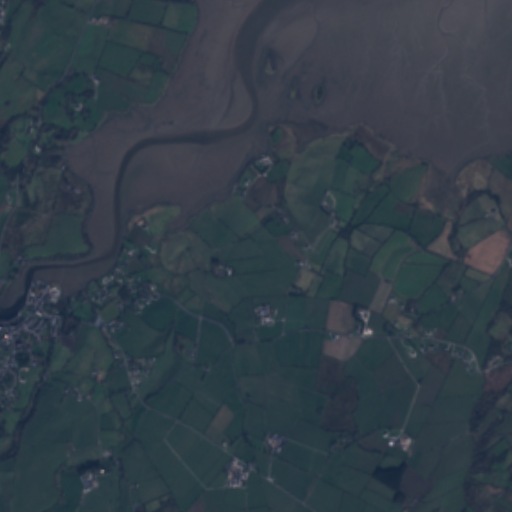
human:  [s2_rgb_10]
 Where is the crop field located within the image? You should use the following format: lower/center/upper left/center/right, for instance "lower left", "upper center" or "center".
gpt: The crop field is located in the upper left of the image.
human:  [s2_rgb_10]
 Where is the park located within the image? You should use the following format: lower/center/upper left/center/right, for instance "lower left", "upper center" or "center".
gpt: The park is located in the center left of the image.
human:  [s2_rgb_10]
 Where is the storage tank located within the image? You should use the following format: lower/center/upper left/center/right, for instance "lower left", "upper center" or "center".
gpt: The storage tank is located in the lower center of the image.
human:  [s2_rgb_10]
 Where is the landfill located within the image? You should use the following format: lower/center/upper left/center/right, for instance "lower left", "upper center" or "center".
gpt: There is no landfill in the image.